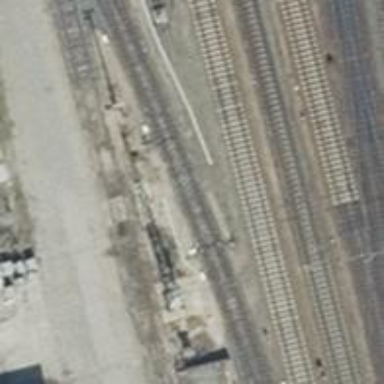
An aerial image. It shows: Railway switch with the turnout side on the right.